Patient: sex F, age 55
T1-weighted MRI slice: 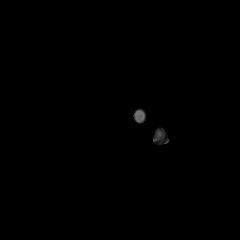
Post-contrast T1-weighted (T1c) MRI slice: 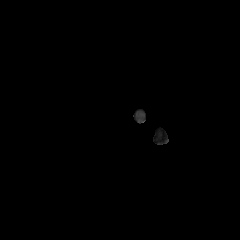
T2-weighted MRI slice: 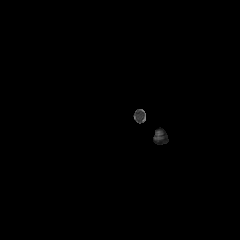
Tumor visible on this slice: no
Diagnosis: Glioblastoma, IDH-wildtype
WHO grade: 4